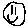
Label: smiley face